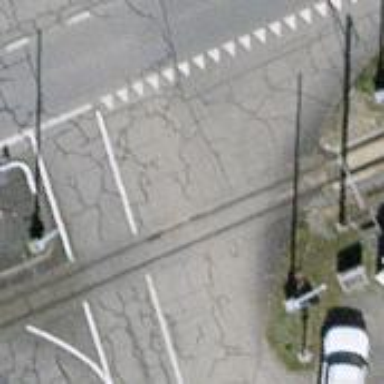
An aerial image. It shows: Level crossing with double half barrier.